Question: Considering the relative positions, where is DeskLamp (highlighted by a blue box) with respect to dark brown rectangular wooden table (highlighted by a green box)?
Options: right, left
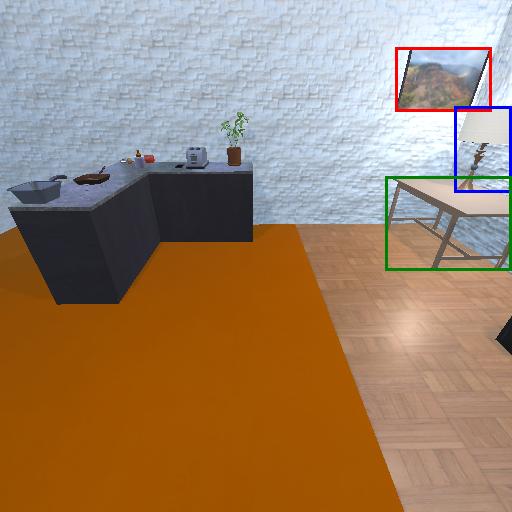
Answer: right